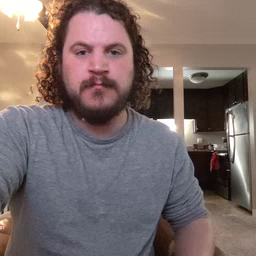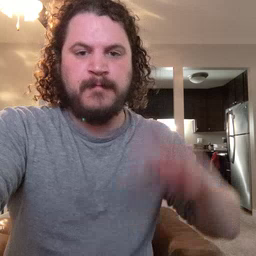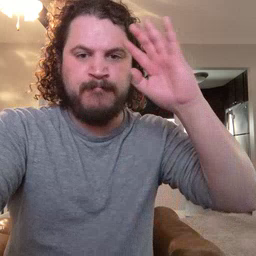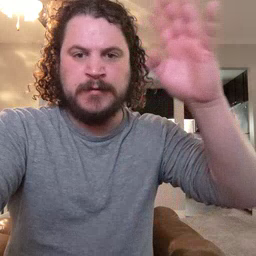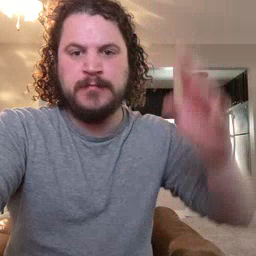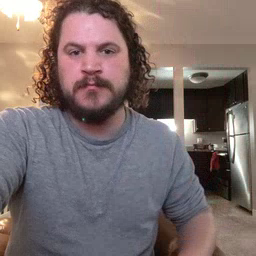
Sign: pretend